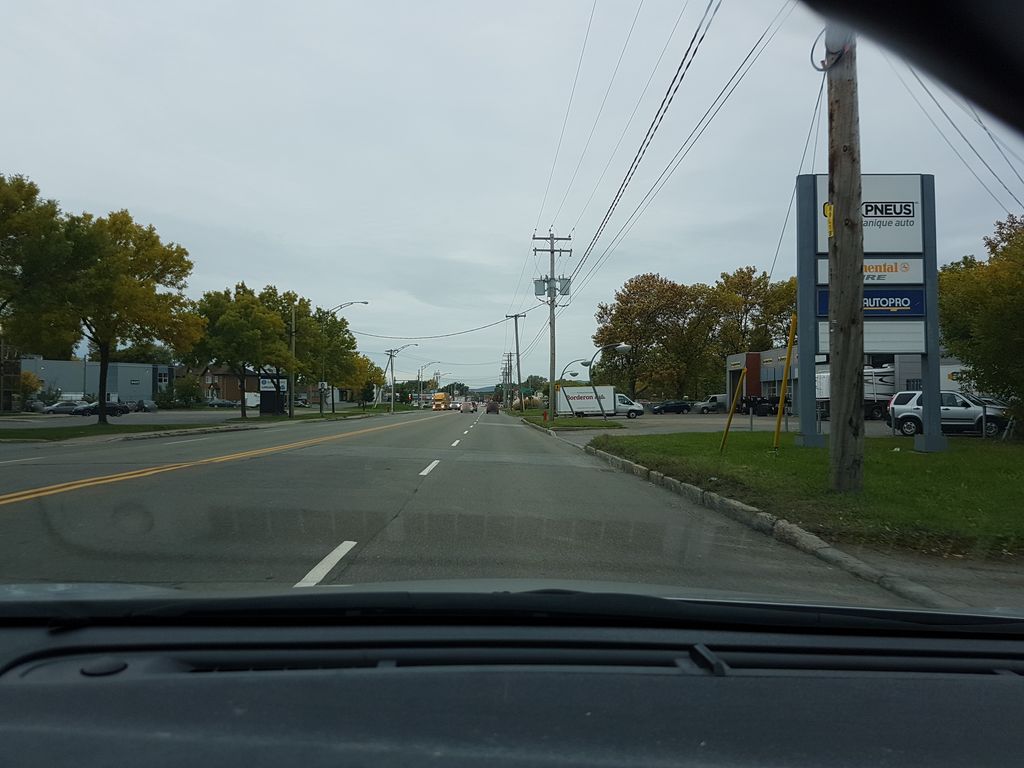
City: quebec_city